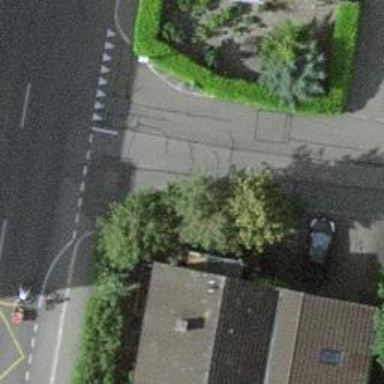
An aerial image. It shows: Post box is visible.